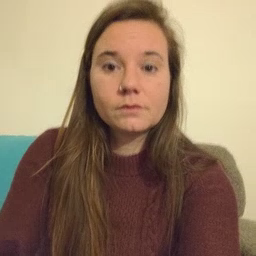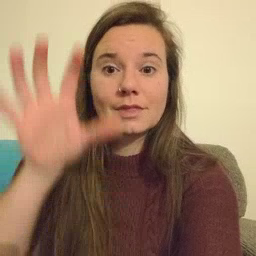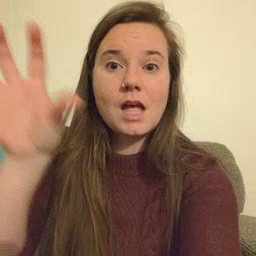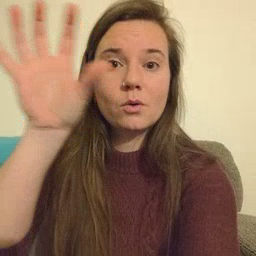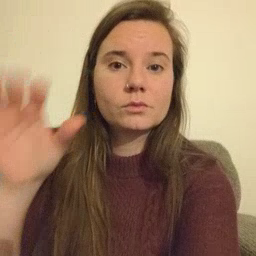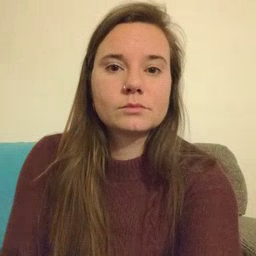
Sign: cloud